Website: lowes
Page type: customer-info-address
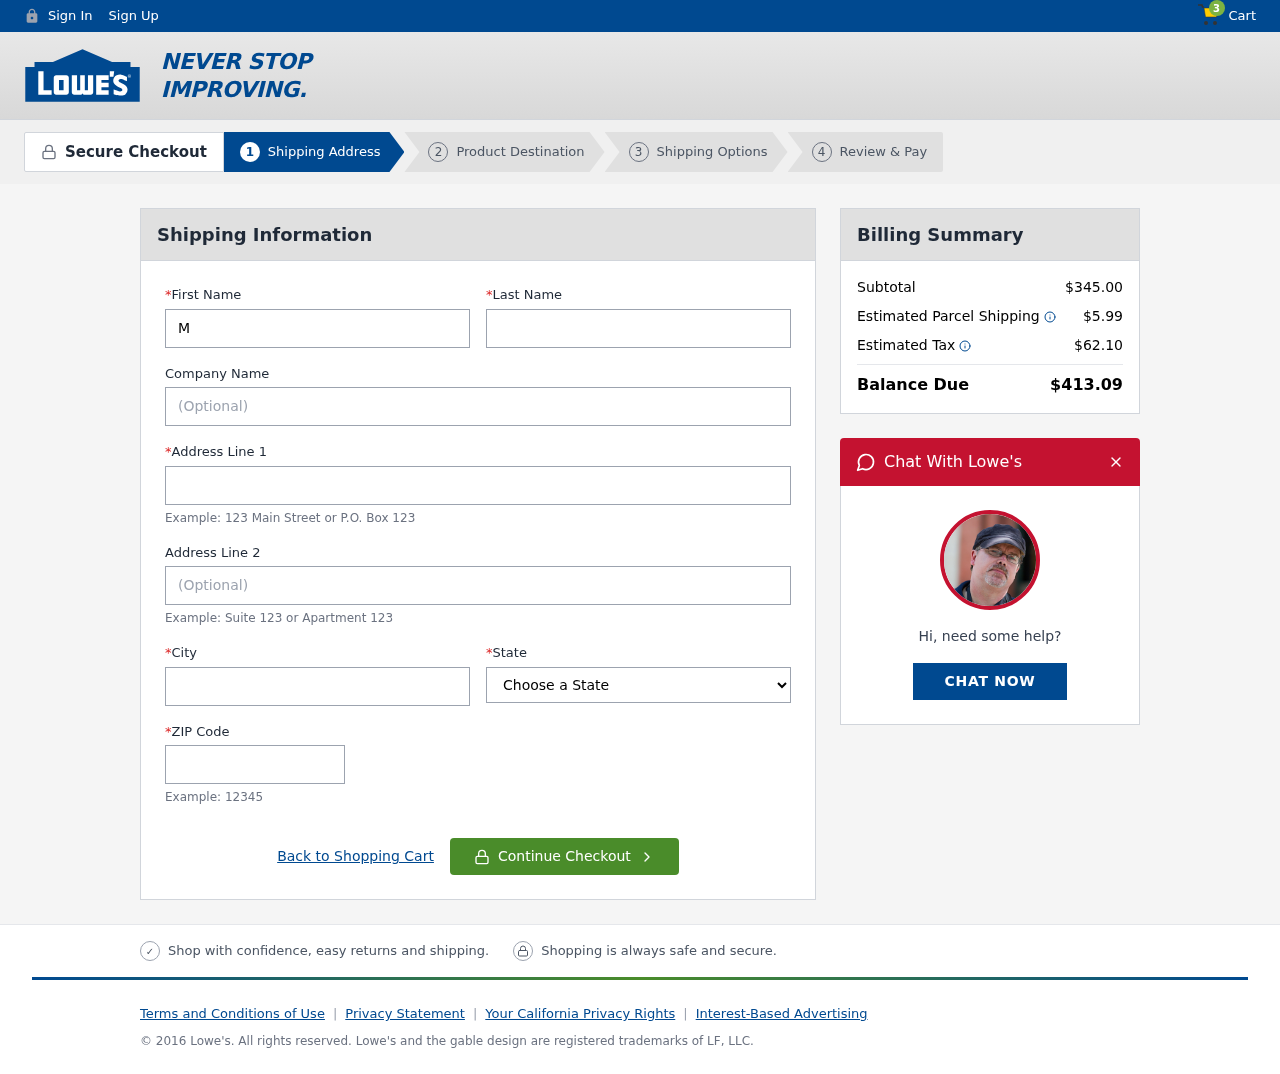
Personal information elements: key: PII_CITY
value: South John
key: PII_COMPANY
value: Choi, Cooper and Price
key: PII_FIRSTNAME
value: Michael
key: PII_LASTNAME
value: Mitchell
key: PII_POSTCODE
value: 33665
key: PII_STATE
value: MP
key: PII_STREET
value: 971 Ronald Extensions
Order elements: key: ORDER_NUM_ITEMS
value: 3
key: ORDER_SUBTOTAL
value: $345.00
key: ORDER_SHIPPING_COST
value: $5.99
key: ORDER_TAX
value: $62.10
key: ORDER_TOTAL
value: $413.09